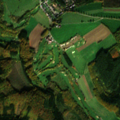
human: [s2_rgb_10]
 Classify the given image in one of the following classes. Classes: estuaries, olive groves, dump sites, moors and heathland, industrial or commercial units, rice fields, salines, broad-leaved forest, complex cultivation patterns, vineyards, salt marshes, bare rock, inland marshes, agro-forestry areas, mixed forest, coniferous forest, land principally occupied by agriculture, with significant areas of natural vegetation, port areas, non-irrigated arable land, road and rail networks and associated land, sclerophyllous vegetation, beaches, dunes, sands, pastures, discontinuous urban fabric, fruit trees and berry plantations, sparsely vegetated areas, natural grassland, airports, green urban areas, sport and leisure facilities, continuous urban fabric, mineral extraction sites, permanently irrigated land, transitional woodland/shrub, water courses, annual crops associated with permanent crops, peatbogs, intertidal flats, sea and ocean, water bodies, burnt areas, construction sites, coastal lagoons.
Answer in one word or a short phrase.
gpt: discontinuous urban fabric, sport and leisure facilities, non-irrigated arable land, pastures, coniferous forest, mixed forest